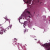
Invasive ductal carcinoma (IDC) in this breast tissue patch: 0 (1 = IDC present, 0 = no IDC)